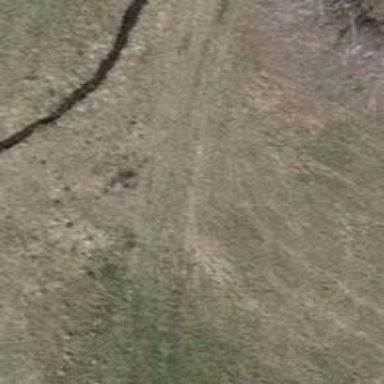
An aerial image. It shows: Path with grass surface. The tracktype is graded as grade5.